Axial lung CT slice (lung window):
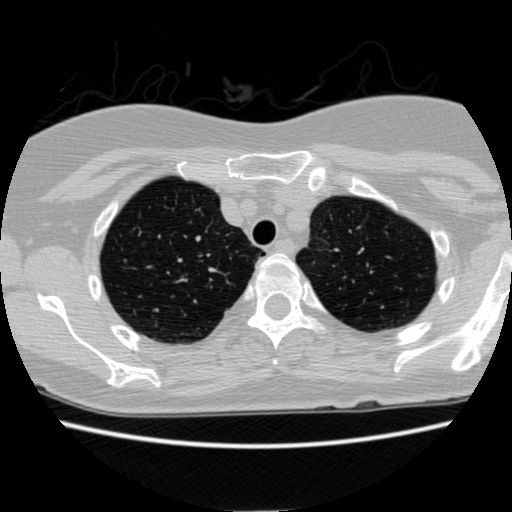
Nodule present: no